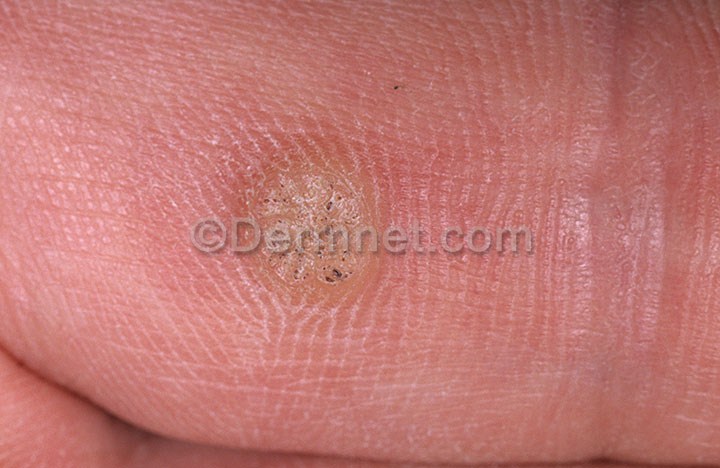
Disease: Warts Molluscum and other Viral Infections